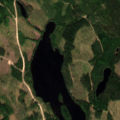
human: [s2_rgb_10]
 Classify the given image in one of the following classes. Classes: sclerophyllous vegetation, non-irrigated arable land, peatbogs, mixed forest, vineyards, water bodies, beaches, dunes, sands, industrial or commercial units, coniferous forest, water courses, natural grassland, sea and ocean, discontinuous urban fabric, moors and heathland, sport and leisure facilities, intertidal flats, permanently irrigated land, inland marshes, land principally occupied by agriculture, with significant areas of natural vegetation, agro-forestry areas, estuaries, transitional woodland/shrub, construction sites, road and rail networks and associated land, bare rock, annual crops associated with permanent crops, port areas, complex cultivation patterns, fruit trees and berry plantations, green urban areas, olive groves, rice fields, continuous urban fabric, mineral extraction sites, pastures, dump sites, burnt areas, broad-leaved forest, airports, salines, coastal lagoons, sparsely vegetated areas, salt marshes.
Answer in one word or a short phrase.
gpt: coniferous forest, mixed forest, transitional woodland/shrub, water bodies